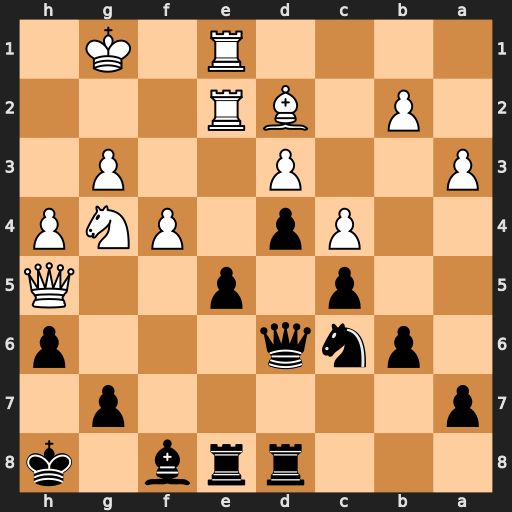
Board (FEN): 3rrb1k/p5p1/1pnq3p/2p1p2Q/2Pp1PNP/P2P2P1/1P1BR3/4R1K1
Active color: b
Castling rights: -
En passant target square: -
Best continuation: g6 Nxe5 gxh5